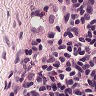
Metastatic tissue present: no